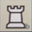
Piece: wR